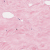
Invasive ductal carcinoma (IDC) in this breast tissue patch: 0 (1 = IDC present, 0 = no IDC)